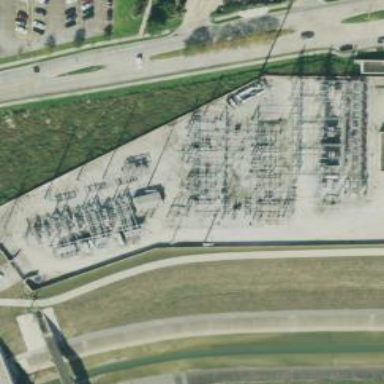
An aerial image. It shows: Switch used for power control.